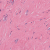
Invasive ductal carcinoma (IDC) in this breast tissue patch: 0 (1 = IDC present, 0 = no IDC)